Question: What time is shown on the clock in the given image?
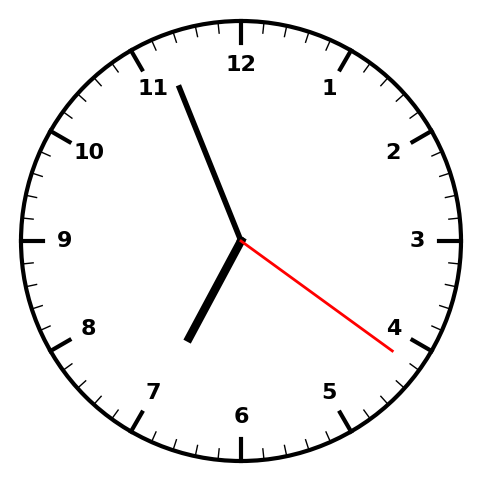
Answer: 06:56:21